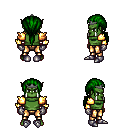
a pixel art fantasy rpg character, male body template, orc, green skin, gold arm armor, gold greaves, green ponytail hairstyle, iron tiara, metal gloves, metal boots, four views (front, back, left, right), 2x2 character sprite sheet, small pixel art, hard edges, no anti-aliasing